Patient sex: M
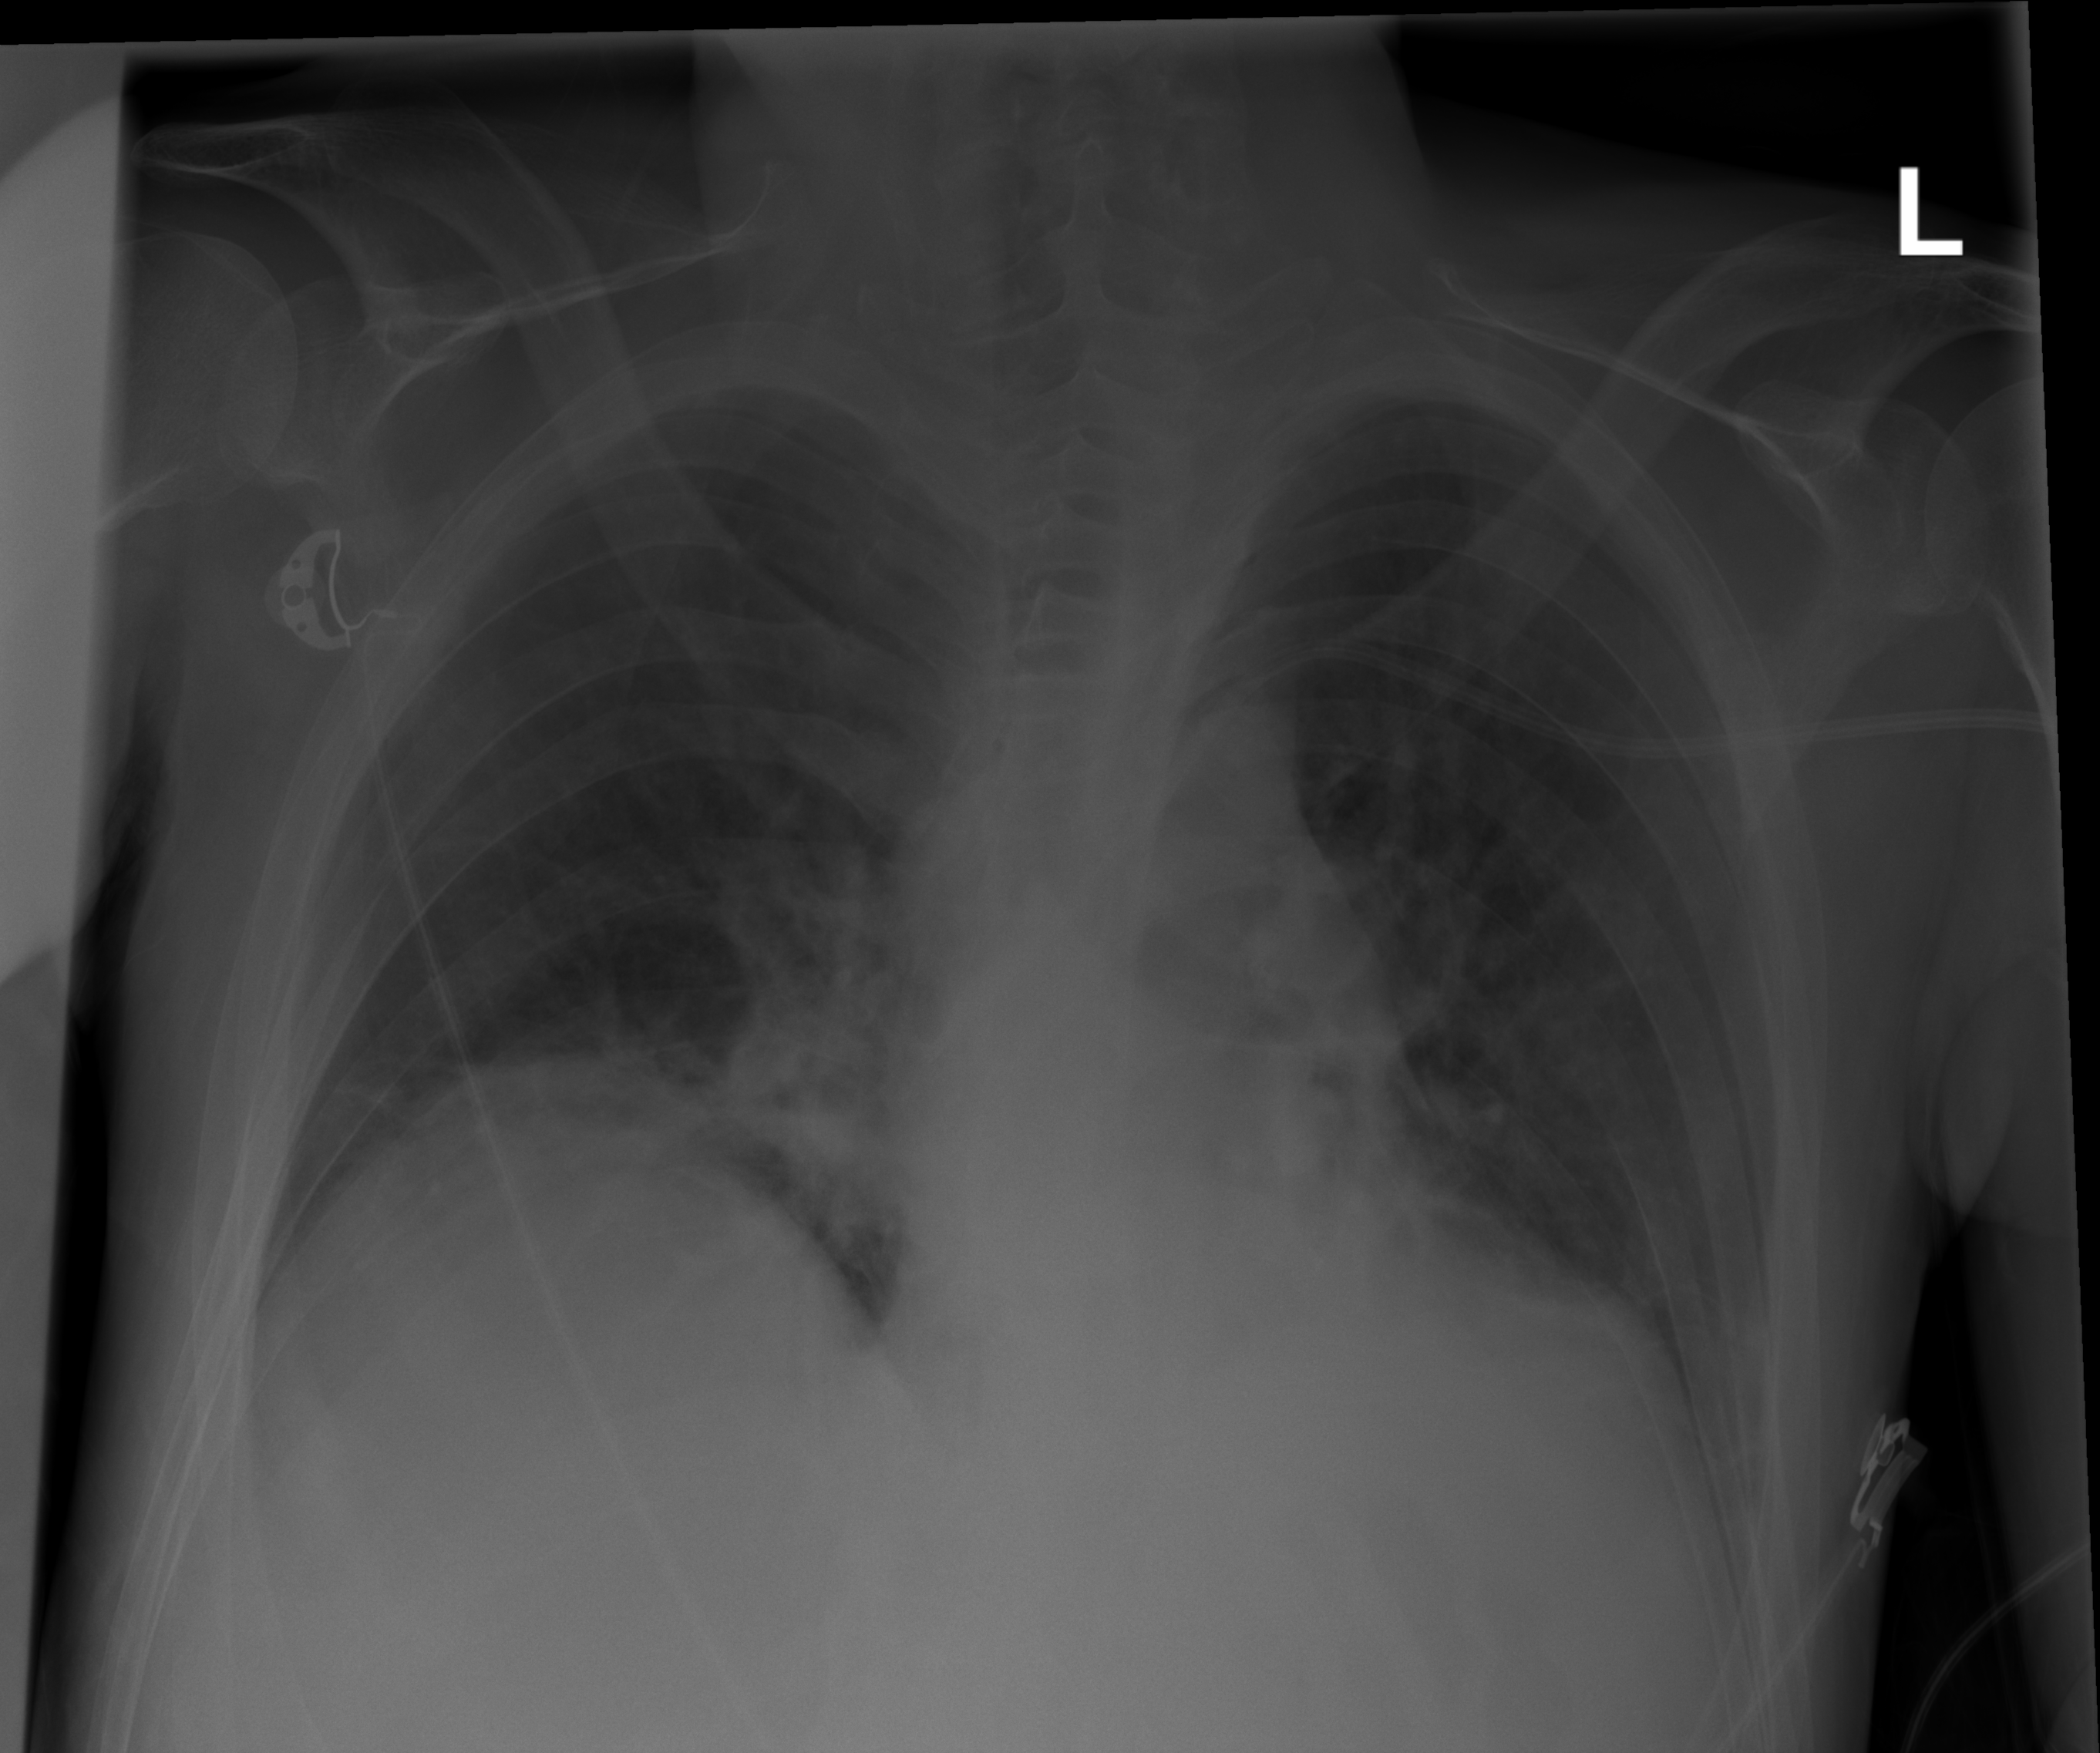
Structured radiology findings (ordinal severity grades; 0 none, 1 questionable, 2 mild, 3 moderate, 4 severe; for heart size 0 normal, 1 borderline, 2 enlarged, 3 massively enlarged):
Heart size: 0
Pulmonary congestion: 0
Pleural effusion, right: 2
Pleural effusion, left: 2
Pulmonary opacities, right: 0
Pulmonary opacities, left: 0
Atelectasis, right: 2
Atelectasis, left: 2